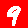
Digit: 9